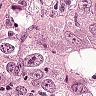
Metastatic tissue present: yes